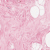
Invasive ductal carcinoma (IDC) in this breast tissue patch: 0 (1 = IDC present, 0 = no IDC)